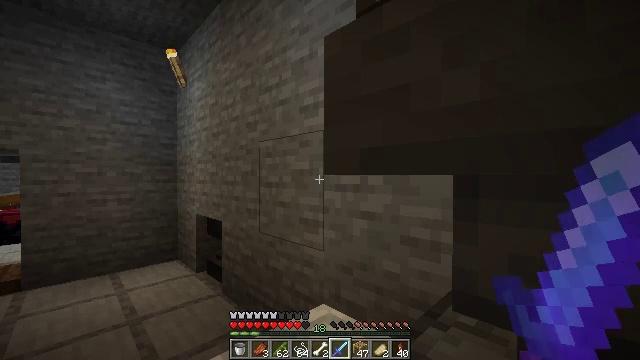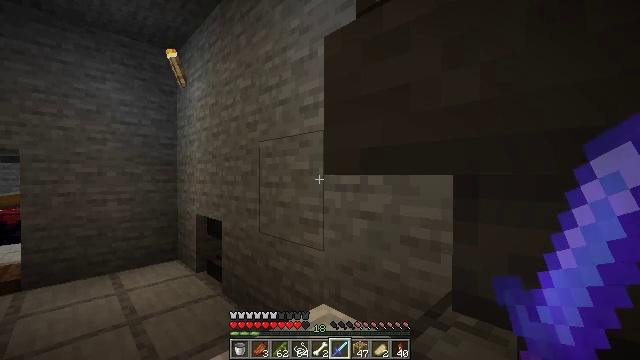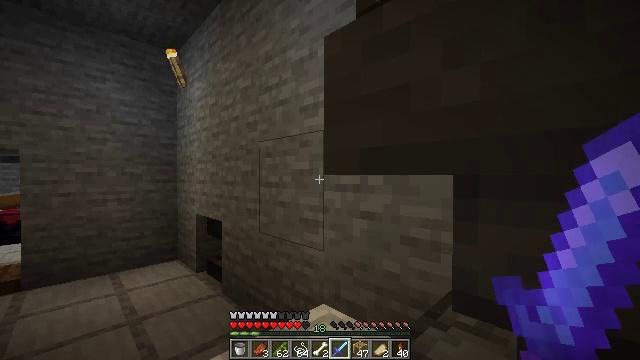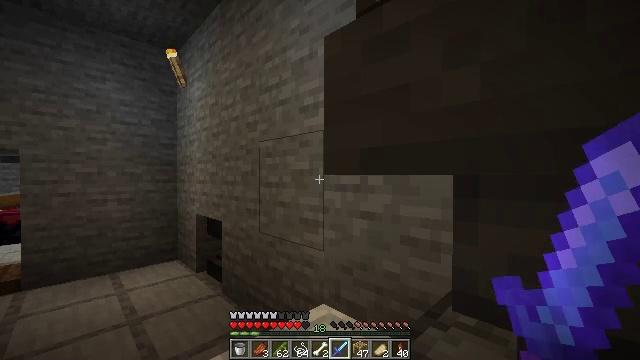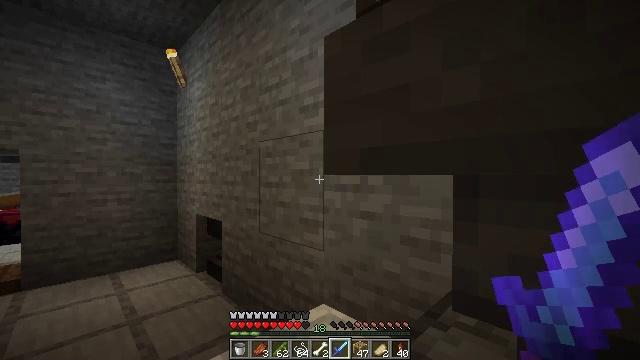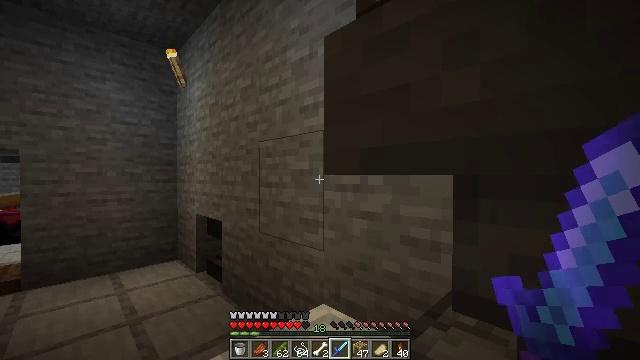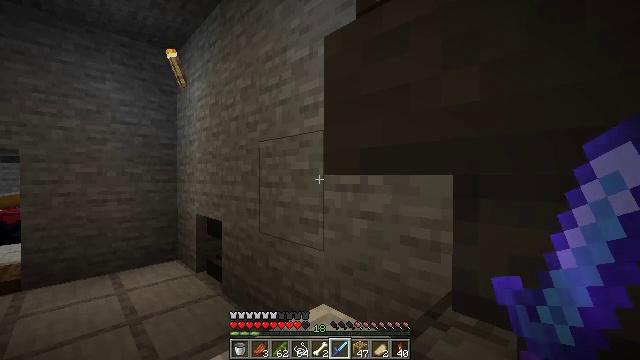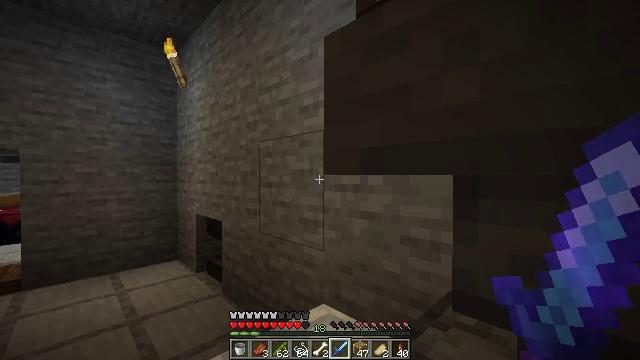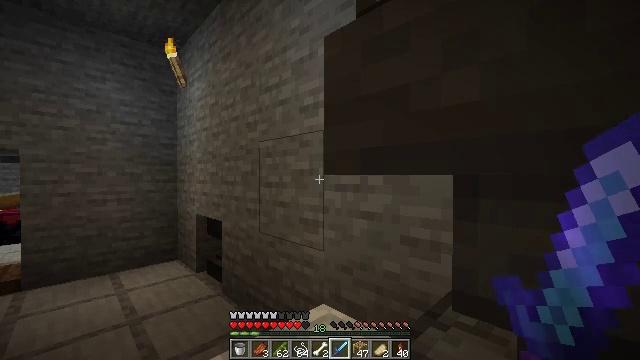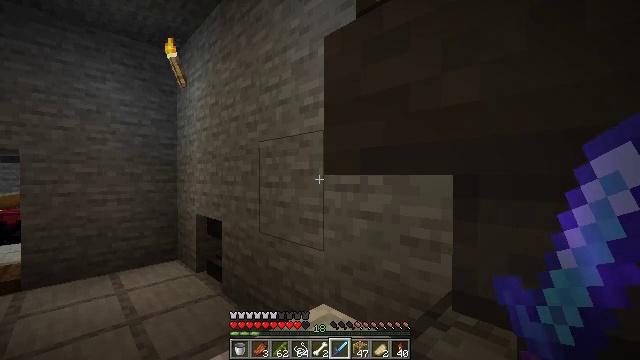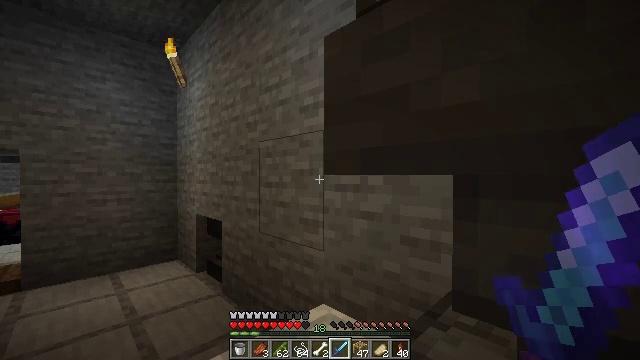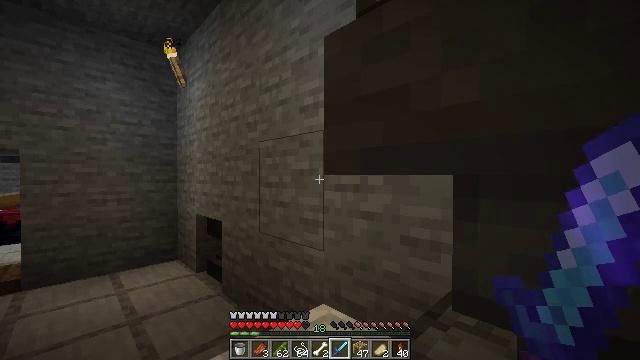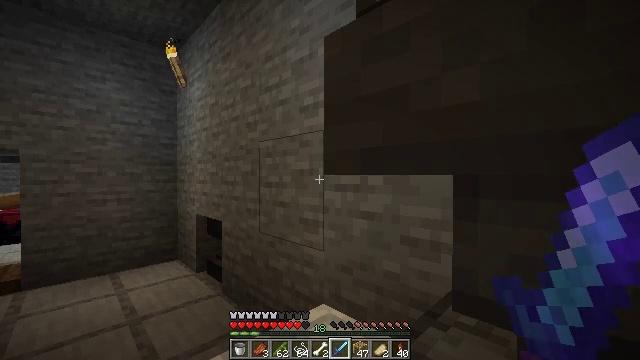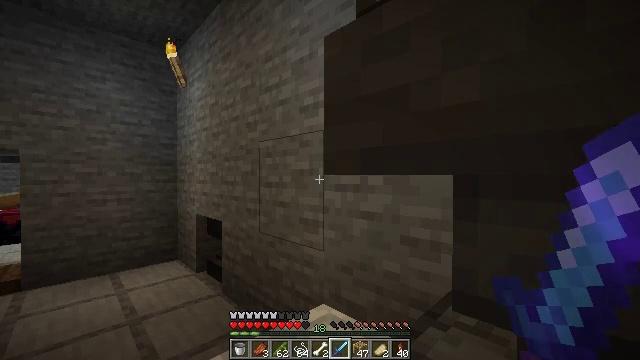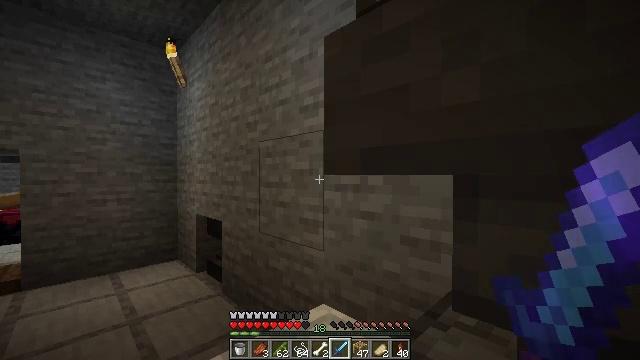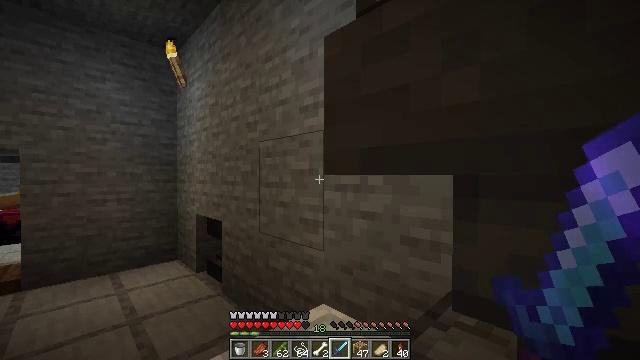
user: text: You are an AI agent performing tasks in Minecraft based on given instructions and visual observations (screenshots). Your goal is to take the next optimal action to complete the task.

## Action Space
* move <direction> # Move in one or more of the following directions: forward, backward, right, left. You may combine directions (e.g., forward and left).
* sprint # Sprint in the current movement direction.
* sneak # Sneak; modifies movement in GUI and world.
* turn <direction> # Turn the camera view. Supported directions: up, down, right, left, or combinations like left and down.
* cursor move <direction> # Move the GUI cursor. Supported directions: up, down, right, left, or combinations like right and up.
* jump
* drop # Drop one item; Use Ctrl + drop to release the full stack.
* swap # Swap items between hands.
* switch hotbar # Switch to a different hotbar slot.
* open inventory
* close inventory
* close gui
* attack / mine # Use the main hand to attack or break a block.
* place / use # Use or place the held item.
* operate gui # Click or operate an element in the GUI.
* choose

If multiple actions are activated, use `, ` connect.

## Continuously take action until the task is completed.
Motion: motion action
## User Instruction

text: Take bamboo and string to craft scaffolding.
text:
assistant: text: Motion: no_op
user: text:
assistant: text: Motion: no_op
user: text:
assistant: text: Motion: no_op
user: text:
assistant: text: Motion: no_op
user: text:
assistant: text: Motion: no_op
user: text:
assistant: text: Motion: no_op
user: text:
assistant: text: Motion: no_op
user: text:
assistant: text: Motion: no_op
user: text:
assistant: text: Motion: no_op
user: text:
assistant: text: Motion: no_op
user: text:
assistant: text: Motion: no_op
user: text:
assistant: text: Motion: no_op
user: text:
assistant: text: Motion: no_op
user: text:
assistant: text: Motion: no_op
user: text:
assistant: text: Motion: no_op
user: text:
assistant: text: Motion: no_op
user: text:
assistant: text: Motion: no_op
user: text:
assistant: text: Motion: no_op
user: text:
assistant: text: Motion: no_op
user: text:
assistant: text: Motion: no_op
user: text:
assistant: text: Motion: no_op
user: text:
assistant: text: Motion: no_op
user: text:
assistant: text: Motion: no_op
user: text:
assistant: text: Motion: no_op
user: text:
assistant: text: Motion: no_op
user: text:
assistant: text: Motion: no_op
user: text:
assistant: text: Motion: no_op
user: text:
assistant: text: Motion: no_op
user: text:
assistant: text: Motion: no_op
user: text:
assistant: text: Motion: no_op